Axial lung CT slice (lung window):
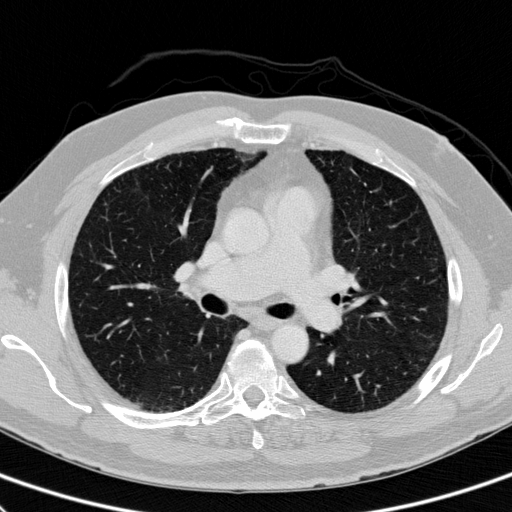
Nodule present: no